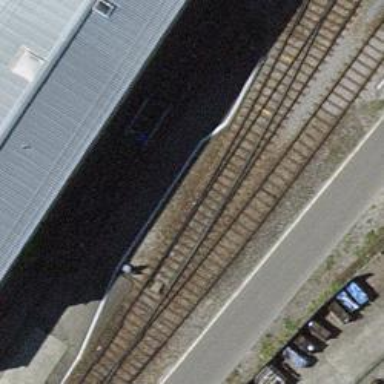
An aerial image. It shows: Railway switch.